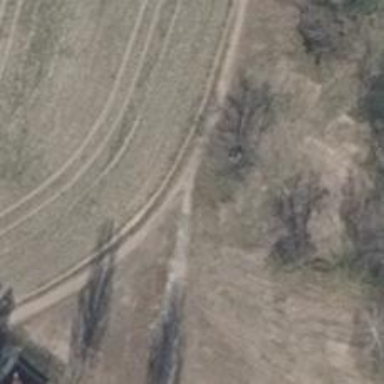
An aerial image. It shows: Path on the ground.